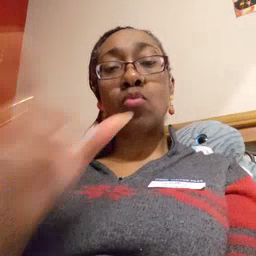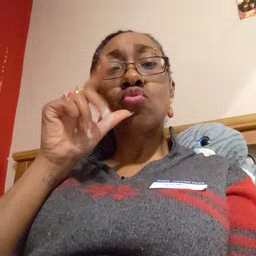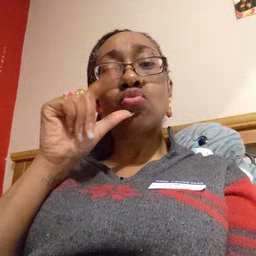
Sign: who